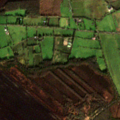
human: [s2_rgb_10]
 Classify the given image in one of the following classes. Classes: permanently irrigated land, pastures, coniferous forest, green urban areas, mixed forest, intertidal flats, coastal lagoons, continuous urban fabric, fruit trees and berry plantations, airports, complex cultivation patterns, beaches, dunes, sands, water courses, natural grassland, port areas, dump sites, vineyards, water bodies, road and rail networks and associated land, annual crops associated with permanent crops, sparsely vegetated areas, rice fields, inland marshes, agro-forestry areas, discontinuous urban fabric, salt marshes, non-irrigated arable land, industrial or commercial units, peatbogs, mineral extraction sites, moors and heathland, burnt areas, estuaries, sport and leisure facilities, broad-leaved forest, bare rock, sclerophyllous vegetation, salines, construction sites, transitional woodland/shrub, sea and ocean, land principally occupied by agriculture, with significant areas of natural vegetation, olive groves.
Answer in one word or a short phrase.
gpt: pastures, transitional woodland/shrub, peatbogs